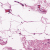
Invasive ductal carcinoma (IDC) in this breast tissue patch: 0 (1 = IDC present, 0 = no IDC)